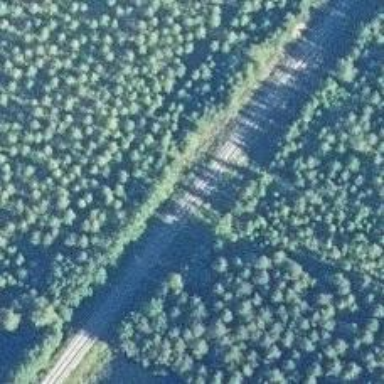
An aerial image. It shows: Continuous railway track.